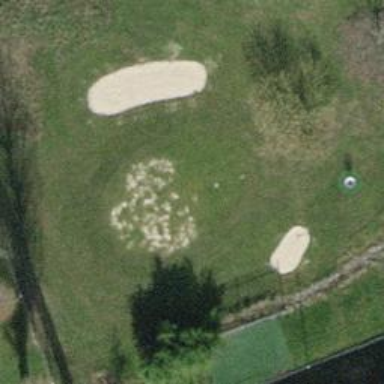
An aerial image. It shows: View of golf hole.